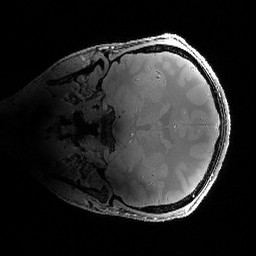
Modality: PDw
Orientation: coronal
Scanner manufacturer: siemens
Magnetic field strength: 6.98 T
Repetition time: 2.82 s
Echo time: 0.00286 s